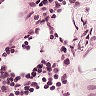
Metastatic tissue present: no